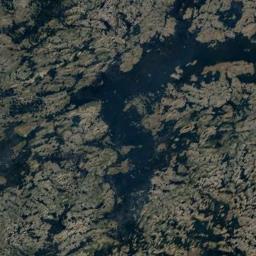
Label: wetland